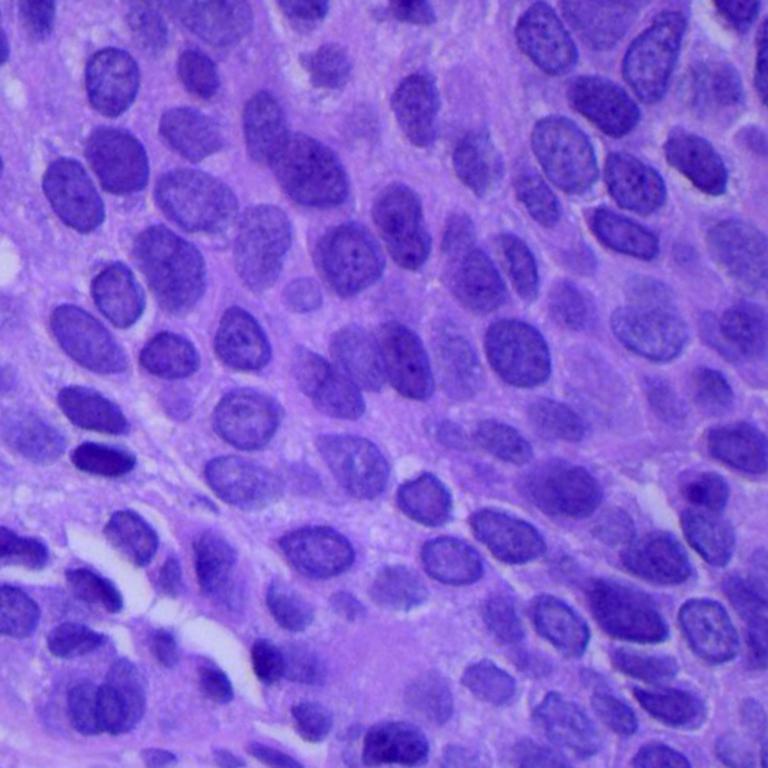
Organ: lung
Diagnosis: squamous carcinomas